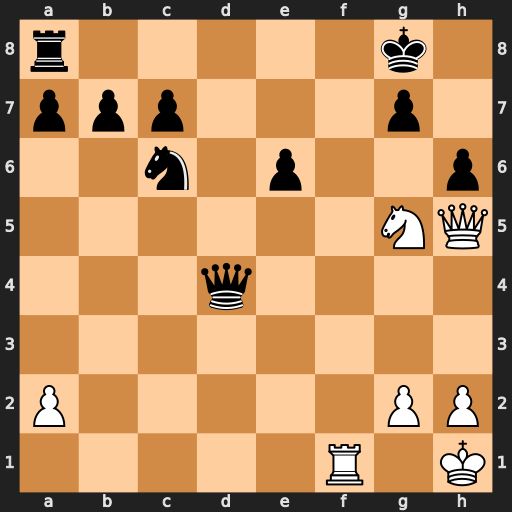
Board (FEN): r5k1/ppp3p1/2n1p2p/6NQ/3q4/8/P5PP/5R1K
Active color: w
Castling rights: -
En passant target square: -
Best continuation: Qf7+ Kh8 Qf8+ Rxf8 Rxf8#